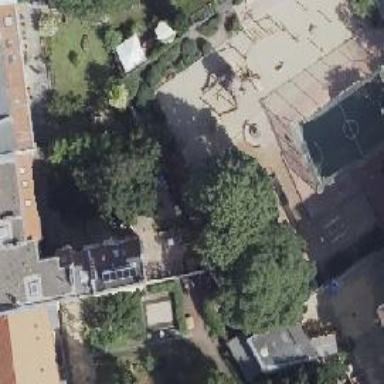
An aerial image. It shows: Playground with basket swing.